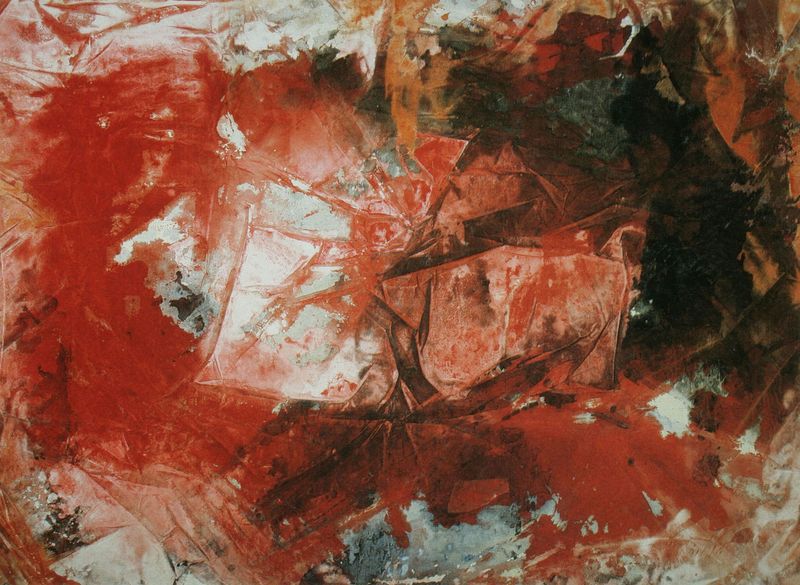
Titel: K/I/67
Künstler: Fred Thieler
Schlagwörter: blau, schatten, weiß, gelb, grün, ocker, grau, licht, orange, schwarz, rot, tuch, falten, stoff, chaos, abstrakt, farbe, formen, wei, blut, druck, fleck, flecken, zacken, struktur, gegenstandslos, knicke, knäuel, folie, grattage, crash, gratage